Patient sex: F
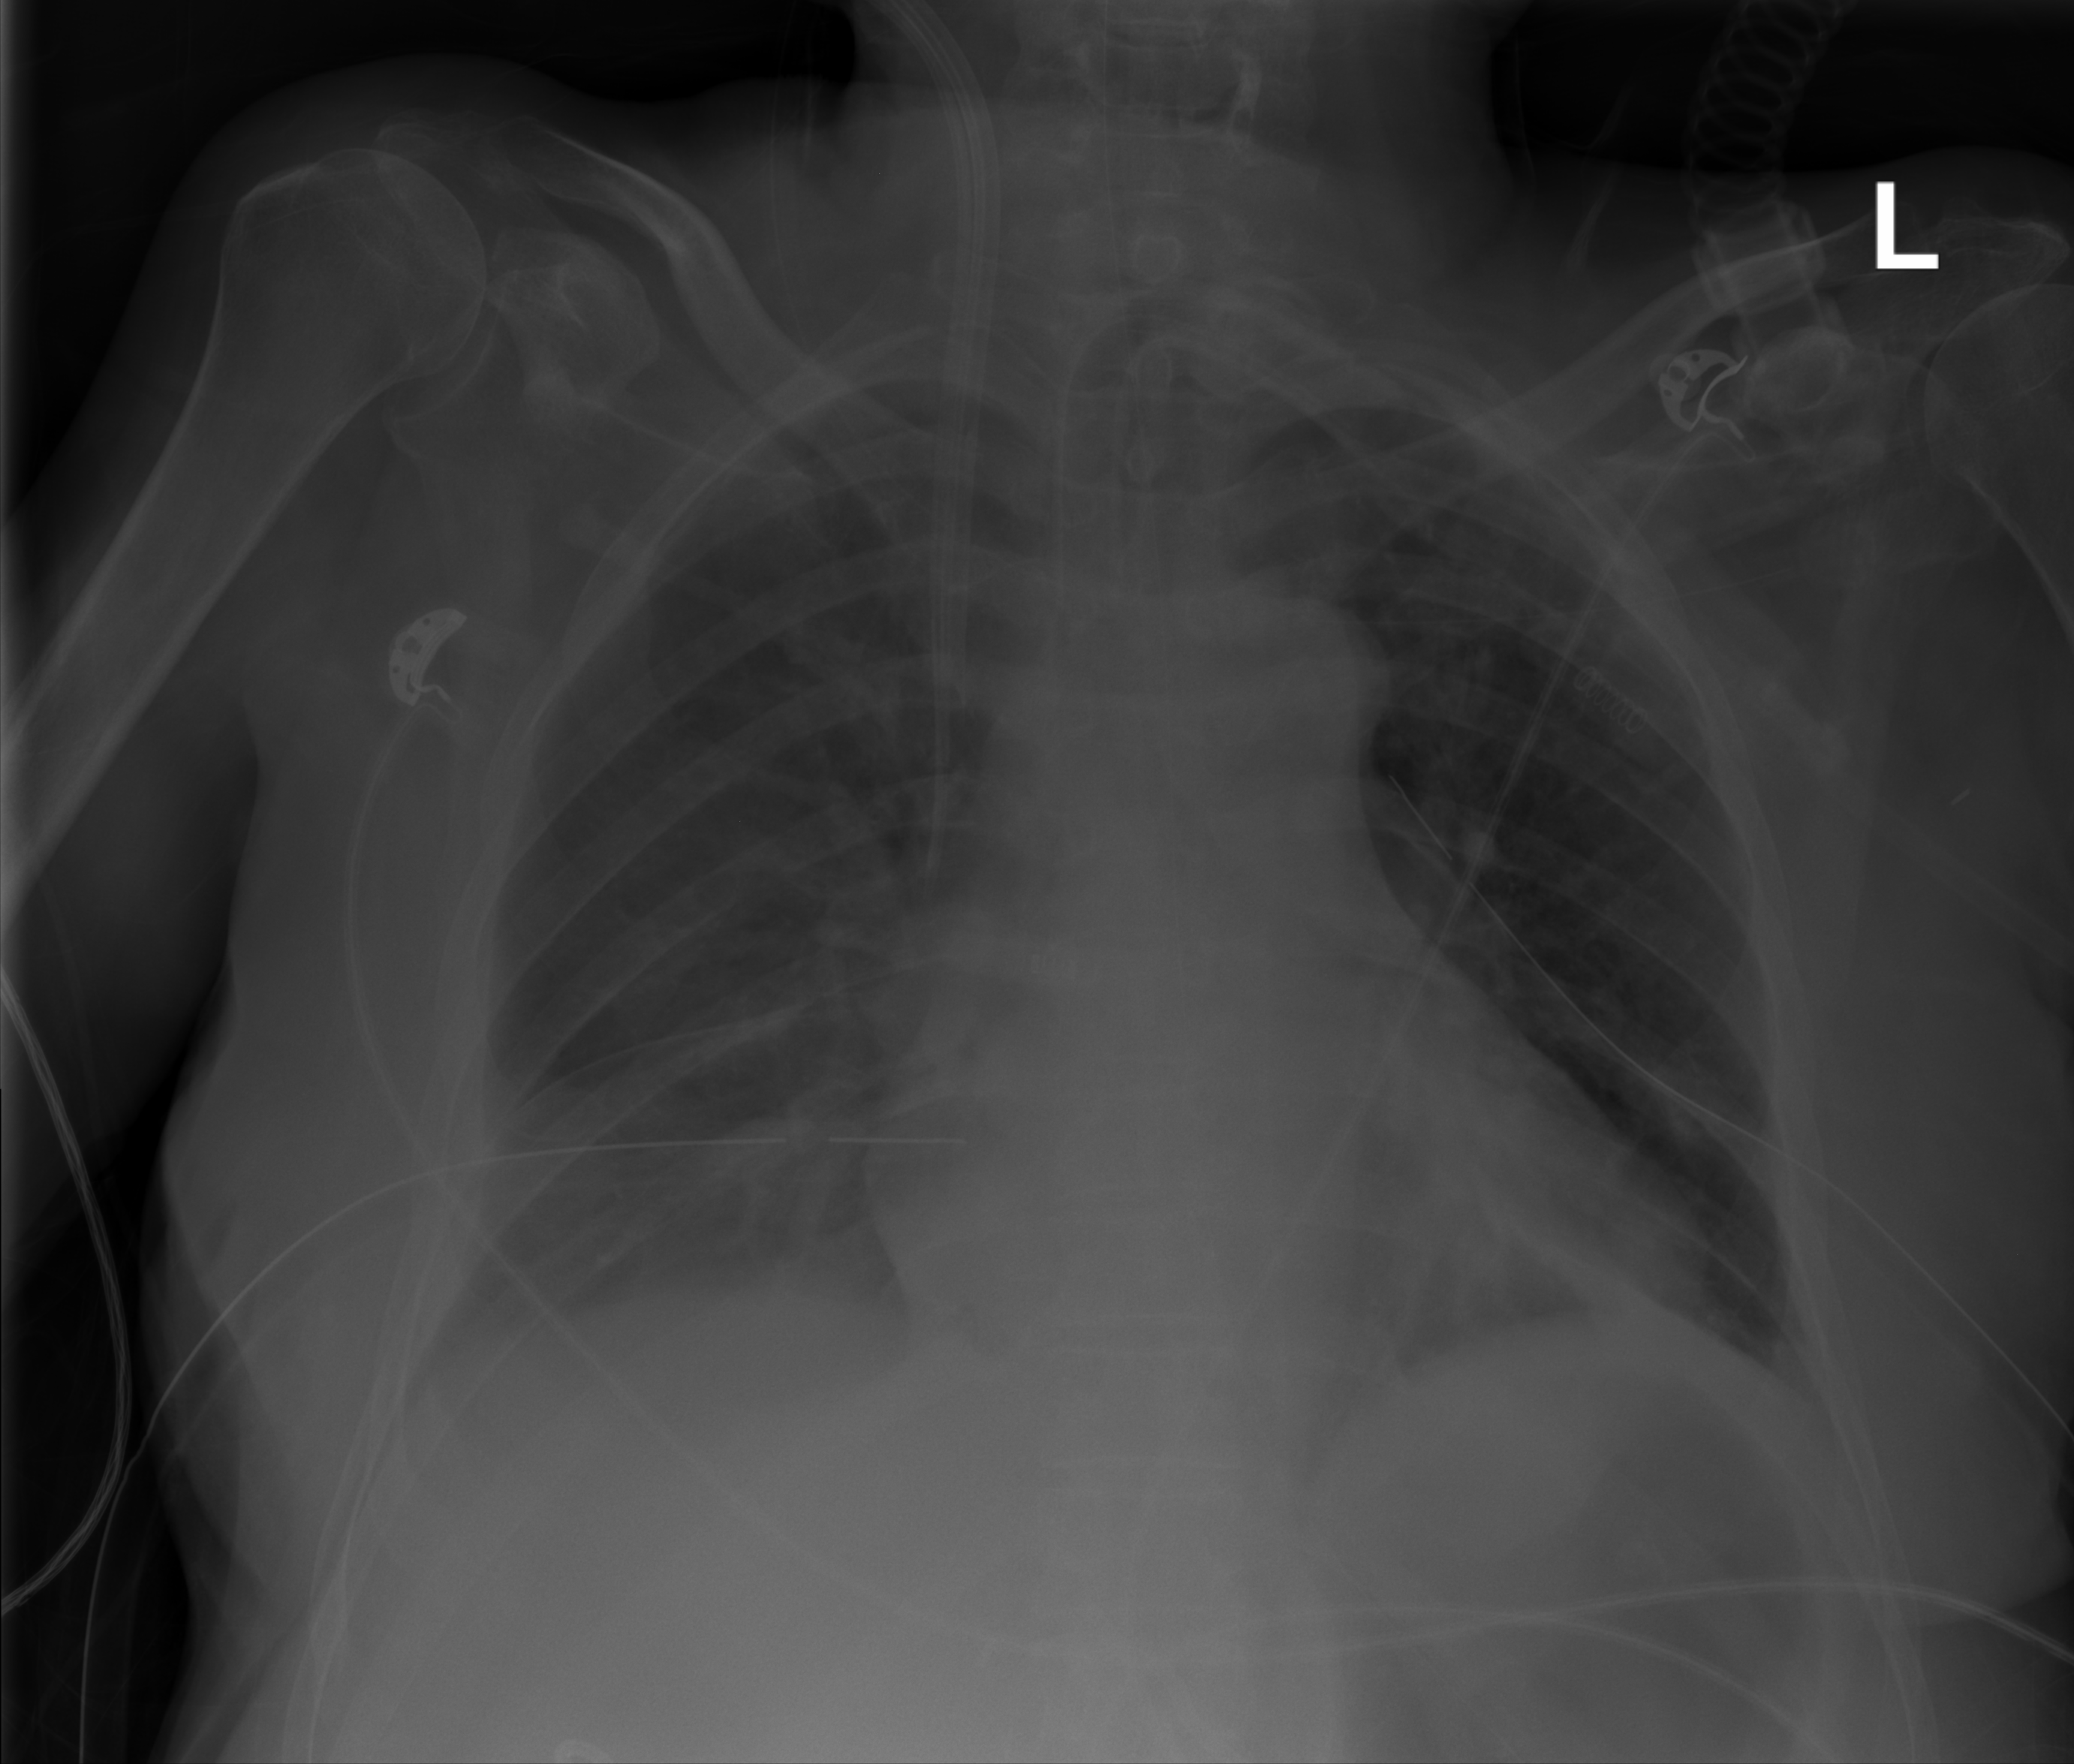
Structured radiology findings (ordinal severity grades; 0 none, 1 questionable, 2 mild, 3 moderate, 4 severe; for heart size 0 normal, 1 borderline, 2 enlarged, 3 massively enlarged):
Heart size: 1
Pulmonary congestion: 0
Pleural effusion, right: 2
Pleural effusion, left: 1
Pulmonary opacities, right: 0
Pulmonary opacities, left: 0
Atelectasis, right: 2
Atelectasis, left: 2